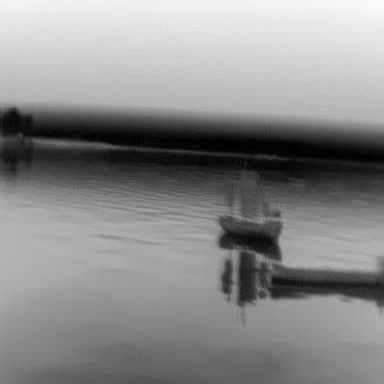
There is a sailboat in the infrared image.